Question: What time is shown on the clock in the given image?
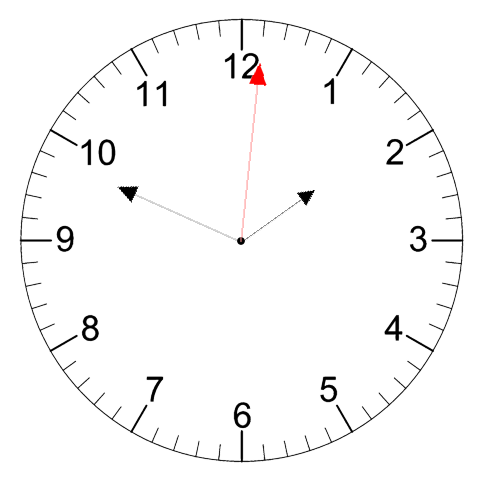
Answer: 01:49:01